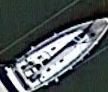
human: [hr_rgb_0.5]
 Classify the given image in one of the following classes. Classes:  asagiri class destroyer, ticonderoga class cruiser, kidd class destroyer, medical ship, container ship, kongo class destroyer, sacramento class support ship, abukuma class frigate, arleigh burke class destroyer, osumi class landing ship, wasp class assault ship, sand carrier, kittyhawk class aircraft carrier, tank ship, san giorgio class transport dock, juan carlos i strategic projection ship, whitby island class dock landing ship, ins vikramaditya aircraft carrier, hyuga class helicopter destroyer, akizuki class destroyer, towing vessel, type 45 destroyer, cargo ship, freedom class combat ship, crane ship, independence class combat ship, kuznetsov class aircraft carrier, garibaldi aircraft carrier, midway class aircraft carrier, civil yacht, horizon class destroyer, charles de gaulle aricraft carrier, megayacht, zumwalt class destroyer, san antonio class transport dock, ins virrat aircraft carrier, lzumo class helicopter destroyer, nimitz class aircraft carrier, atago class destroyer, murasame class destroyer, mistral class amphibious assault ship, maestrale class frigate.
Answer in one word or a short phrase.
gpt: Civil yacht